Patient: sex M, age 61
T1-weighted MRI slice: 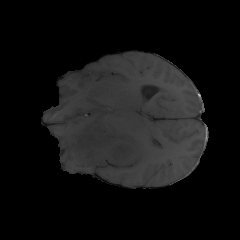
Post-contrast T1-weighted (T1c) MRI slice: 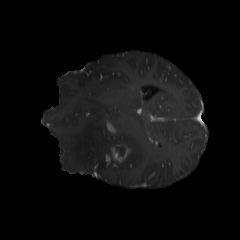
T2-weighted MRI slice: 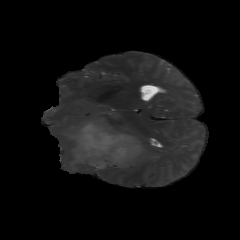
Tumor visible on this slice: yes
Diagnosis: Glioblastoma, IDH-wildtype
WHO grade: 4